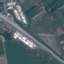
Label: Highway